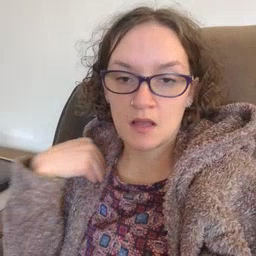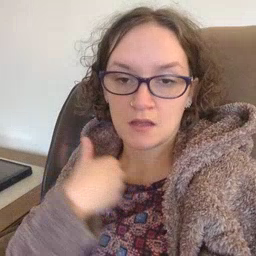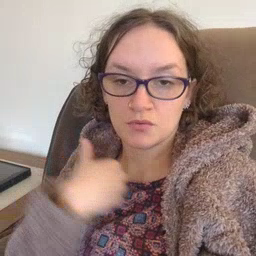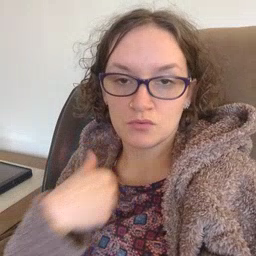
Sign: animal